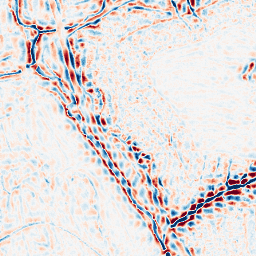
Category: wavelet
Decomposition family: wavelet_dwt
Decomposition parameters: wavelet: db8
level: 3
Upsampling method: sinc_blackman
Upsampling parameters: scale: 4
kernel_size: 8
Upsampling scale: 4